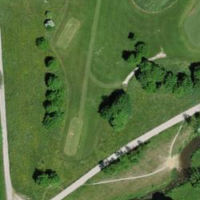
EUNIS habitat code: 53
Species observed at this site:
Filipendula ulmaria
Euphorbia cyparissias